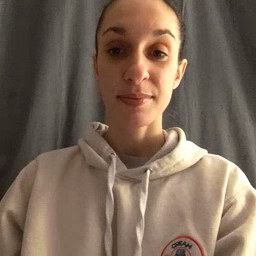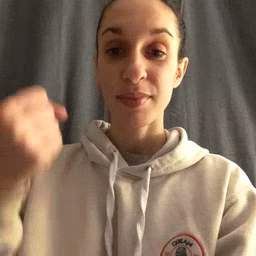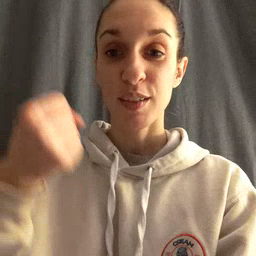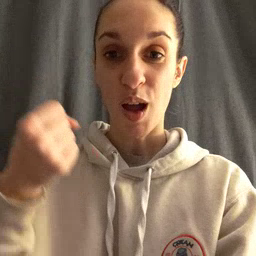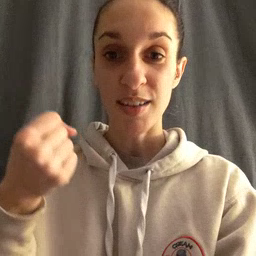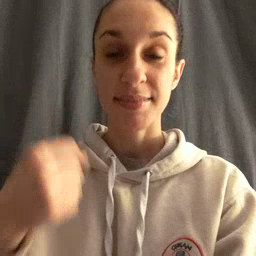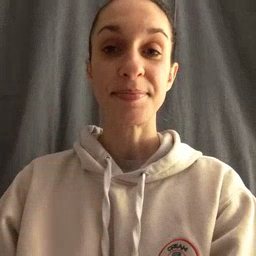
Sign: car